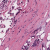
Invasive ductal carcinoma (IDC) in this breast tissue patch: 1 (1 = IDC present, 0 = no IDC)